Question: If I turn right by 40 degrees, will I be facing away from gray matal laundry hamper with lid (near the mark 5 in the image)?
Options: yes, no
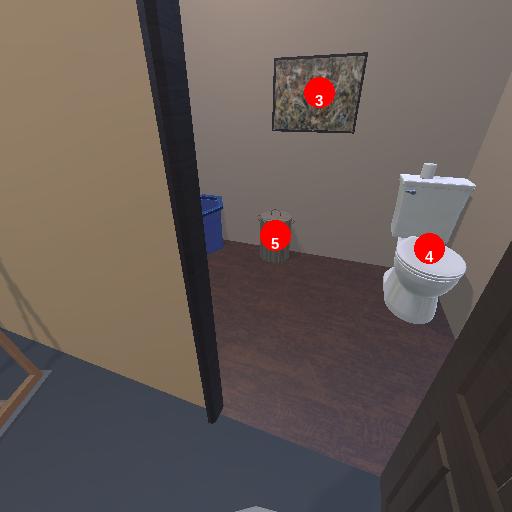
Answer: yes